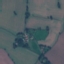
Label: Pasture